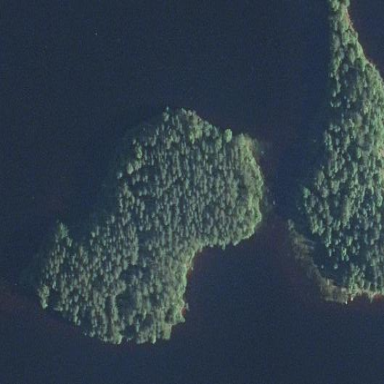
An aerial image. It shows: Islet.